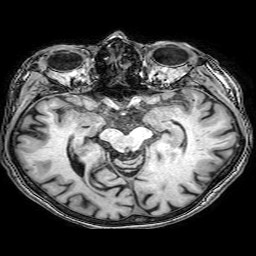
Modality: T1w
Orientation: coronal
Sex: female
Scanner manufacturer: philips
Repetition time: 0.008255 s
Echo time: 0.00384 s